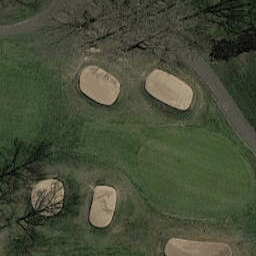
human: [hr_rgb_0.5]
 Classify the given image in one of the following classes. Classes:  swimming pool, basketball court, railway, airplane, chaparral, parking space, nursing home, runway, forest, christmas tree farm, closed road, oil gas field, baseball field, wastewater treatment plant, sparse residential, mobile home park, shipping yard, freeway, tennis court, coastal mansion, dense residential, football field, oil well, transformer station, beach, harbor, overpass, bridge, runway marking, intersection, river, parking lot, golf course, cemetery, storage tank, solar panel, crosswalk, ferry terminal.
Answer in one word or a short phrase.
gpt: golf course